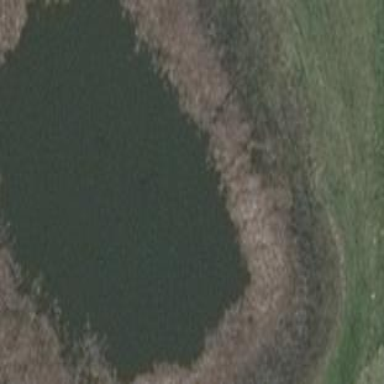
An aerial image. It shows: Pond with natural water.